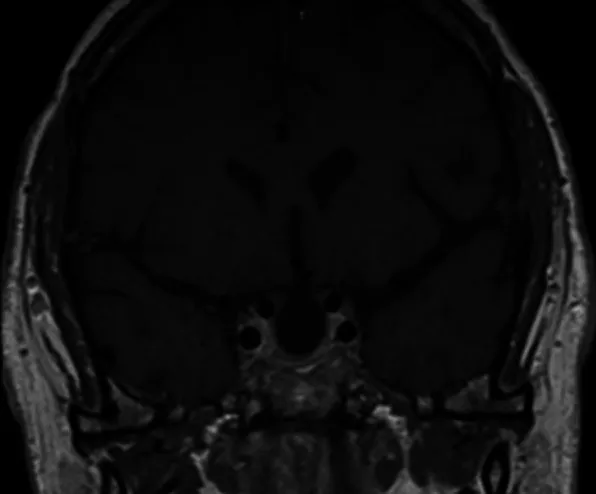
Postoperative follow-up magnetic resonance imaging after 3 months shows near complete resection of the tumour.
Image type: radiology (mri)